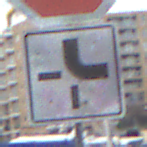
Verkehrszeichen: VerlaufVorfahrtsstrasse4
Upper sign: Stop
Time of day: MorningAfternoon
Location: Outdoor (Urban)
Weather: Overcast
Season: NotSpecified
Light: Natural